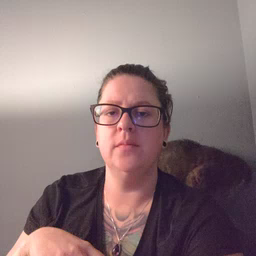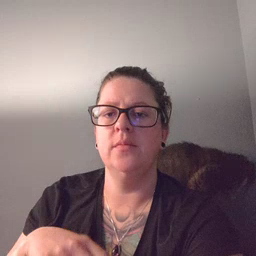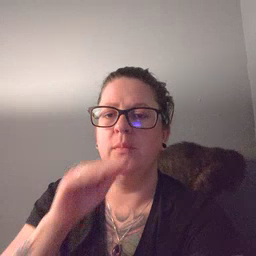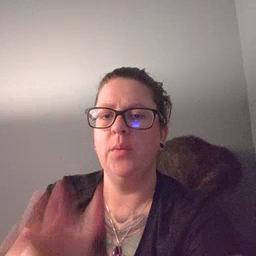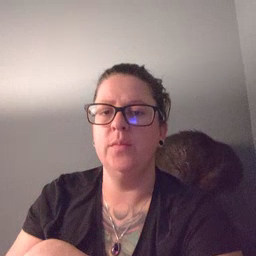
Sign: blow